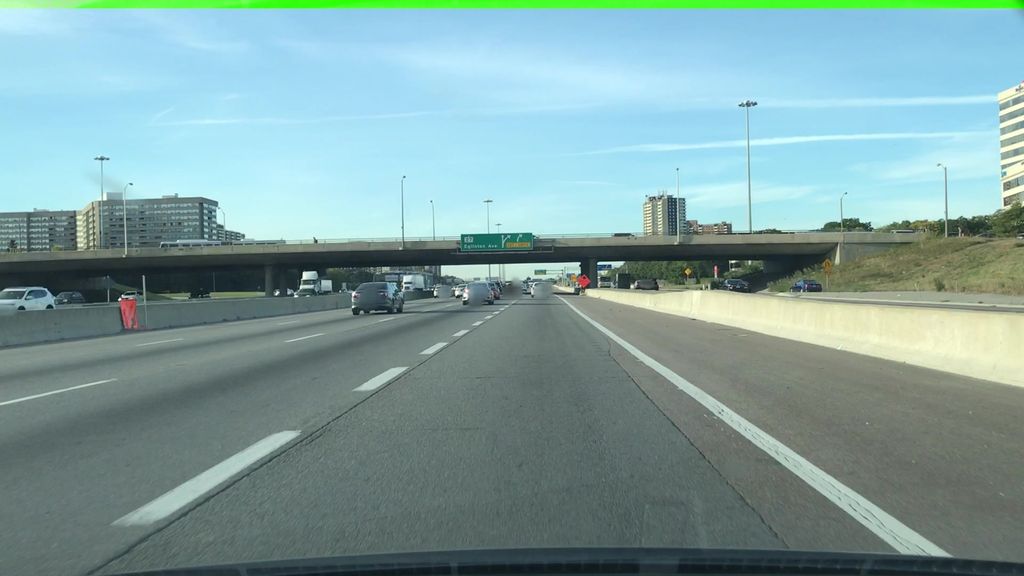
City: toronto